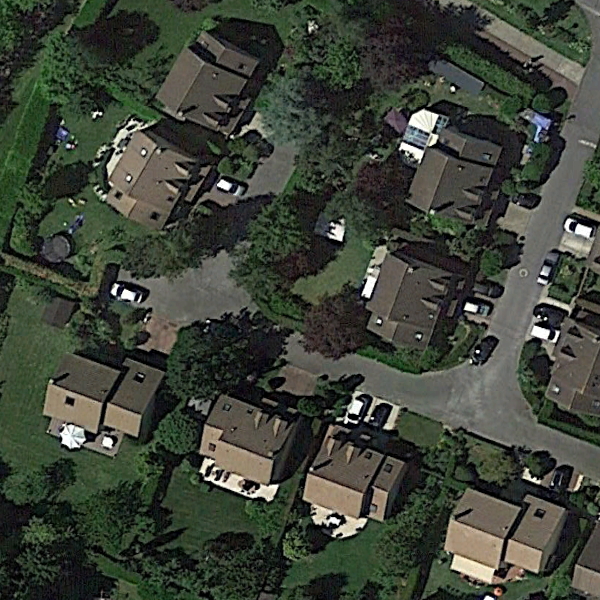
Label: MediumResidential